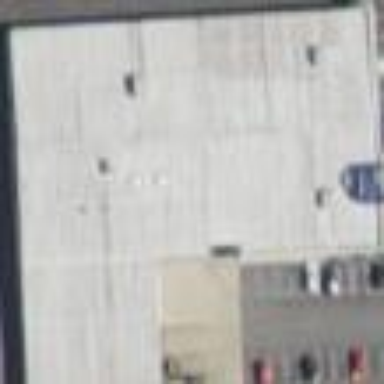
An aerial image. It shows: Commercial building.